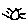
Label: sun